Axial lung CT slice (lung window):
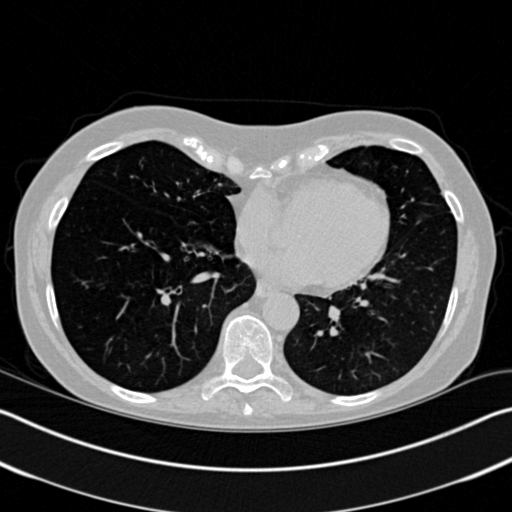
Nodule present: no